Field crop: maize
Growth stage: 1
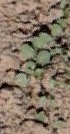
Species: convolvulus